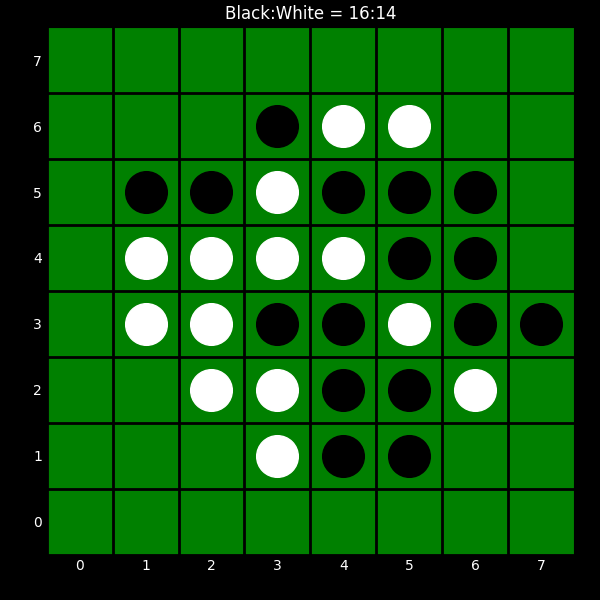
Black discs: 16
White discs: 14